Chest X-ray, AP view. Patient: 54 years old, sex M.
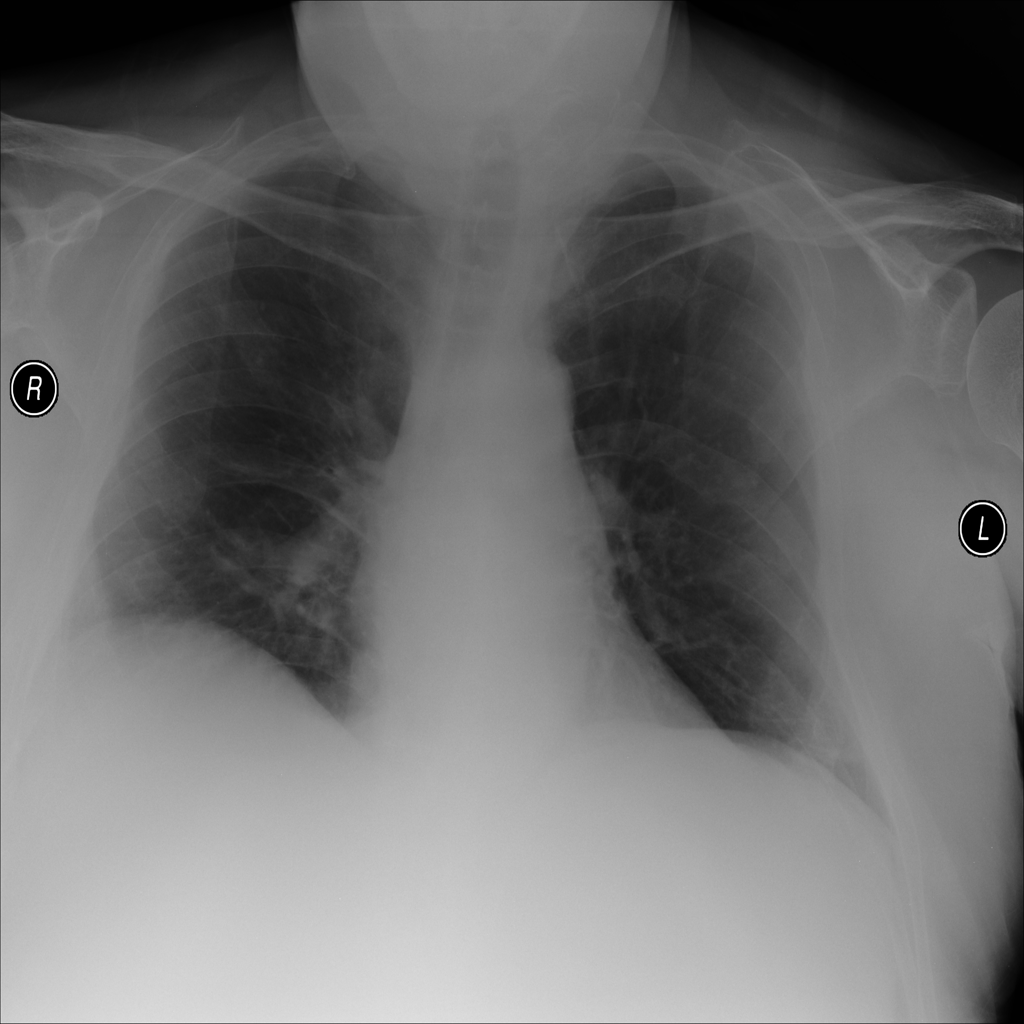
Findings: No Finding